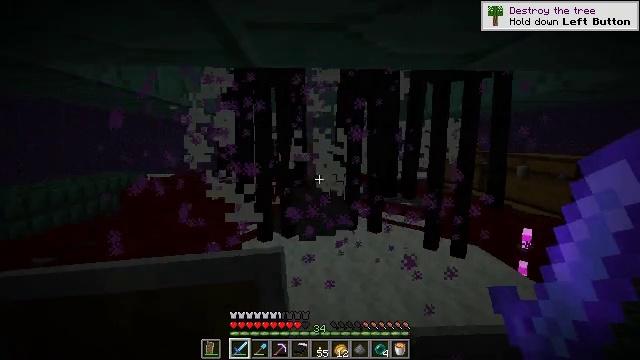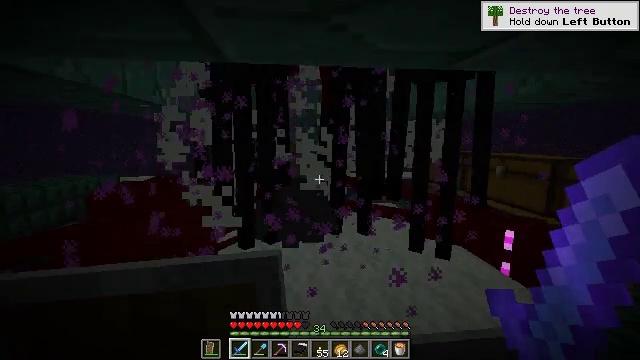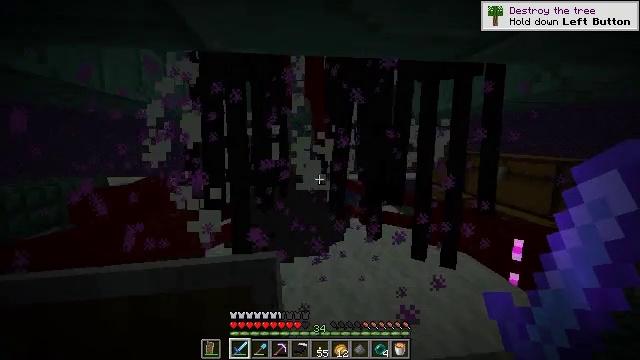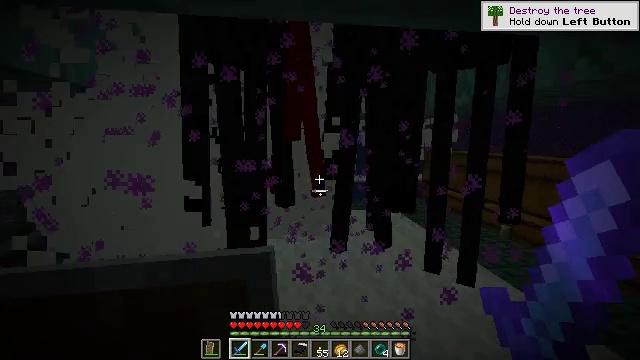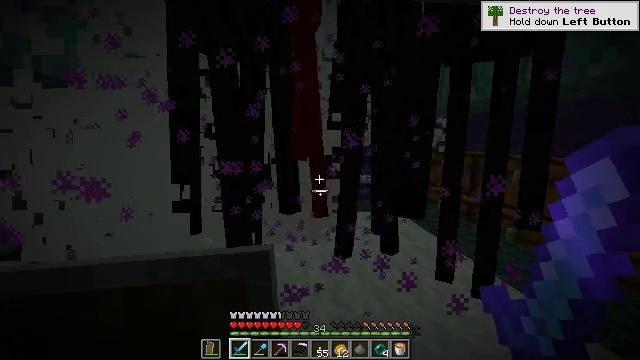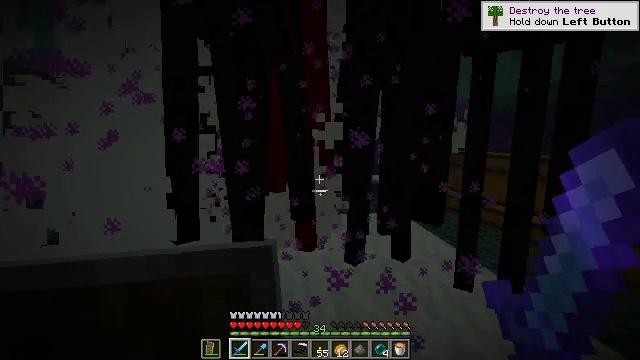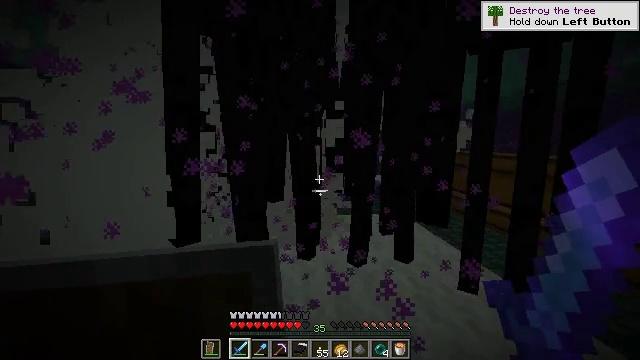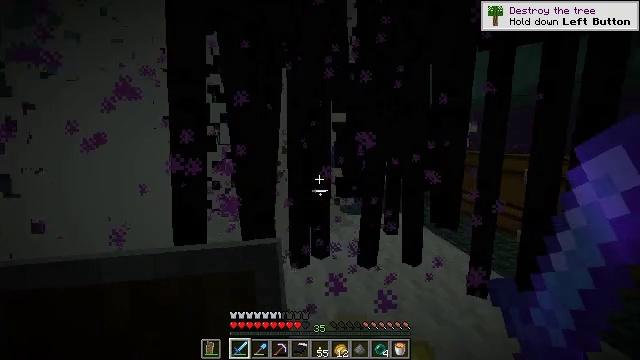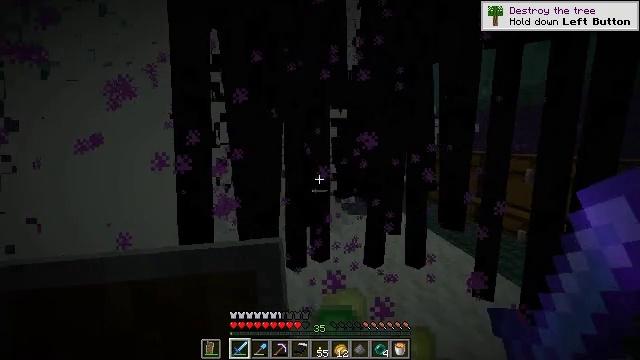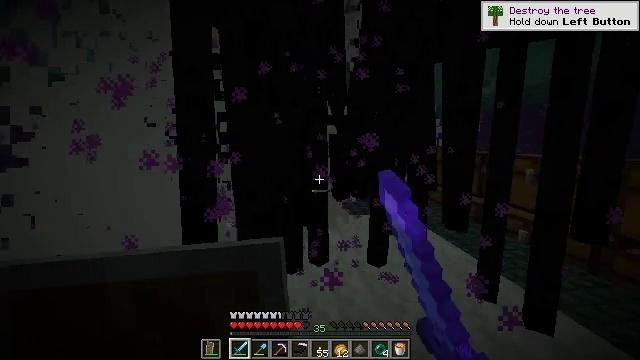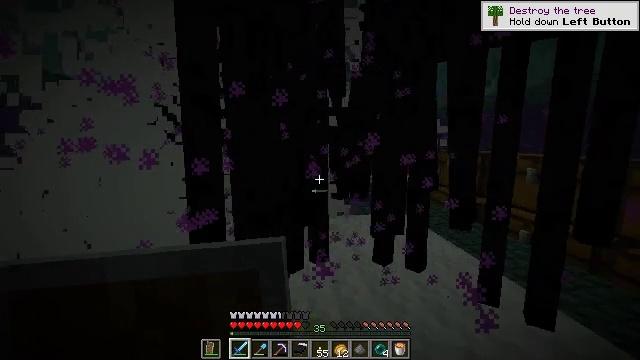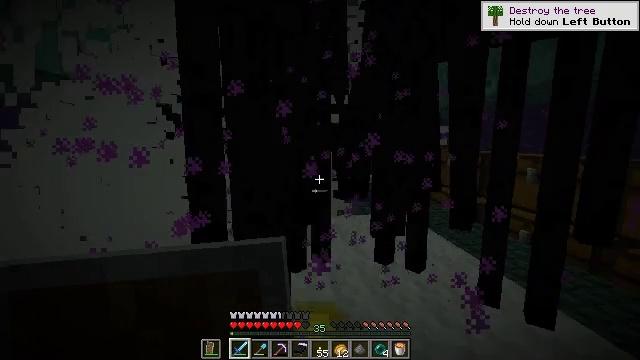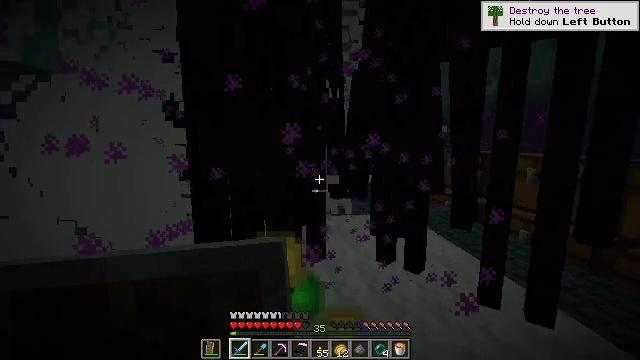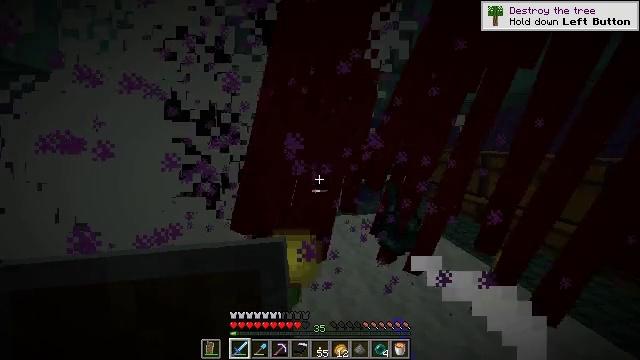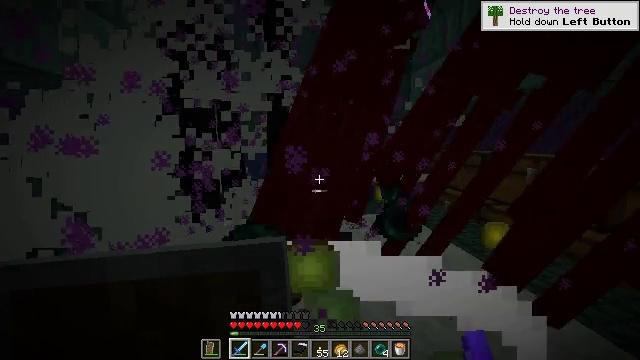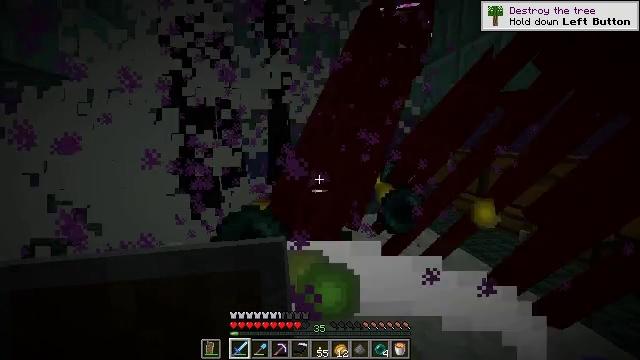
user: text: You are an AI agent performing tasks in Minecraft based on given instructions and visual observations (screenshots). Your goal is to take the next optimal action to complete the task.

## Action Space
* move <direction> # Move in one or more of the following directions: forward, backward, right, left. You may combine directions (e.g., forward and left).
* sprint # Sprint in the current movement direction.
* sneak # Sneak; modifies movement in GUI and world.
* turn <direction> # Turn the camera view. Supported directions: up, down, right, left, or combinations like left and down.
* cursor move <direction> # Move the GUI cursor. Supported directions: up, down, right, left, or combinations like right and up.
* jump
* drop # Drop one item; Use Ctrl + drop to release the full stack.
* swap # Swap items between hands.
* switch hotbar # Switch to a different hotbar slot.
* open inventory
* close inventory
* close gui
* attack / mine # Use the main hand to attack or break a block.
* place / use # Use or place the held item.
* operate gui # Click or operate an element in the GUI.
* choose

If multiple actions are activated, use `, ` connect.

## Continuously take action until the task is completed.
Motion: motion action
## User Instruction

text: Combat the enderman.
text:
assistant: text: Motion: move forward, turn right
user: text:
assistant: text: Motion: move forward
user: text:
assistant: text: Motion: move forward
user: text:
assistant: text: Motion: no_op
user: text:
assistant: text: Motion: no_op
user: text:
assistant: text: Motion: no_op
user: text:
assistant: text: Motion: no_op
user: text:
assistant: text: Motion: attack / mine
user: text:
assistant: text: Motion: attack / mine
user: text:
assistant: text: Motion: attack / mine
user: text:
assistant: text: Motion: attack / mine
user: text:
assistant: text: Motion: no_op
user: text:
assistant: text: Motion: no_op
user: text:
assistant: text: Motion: no_op
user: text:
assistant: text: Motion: no_op
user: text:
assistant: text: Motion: no_op
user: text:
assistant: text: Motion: no_op
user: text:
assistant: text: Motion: move right
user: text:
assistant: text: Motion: move right
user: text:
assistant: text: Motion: move right
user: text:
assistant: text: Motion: move right
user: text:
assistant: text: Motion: move right
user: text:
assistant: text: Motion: move right
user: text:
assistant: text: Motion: move right
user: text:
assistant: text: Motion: move right
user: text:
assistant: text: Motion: move forward and move right, turn left
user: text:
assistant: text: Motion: move forward and move right, turn left and down
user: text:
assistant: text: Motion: move forward and move right, turn left and down
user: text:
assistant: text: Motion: move forward and move right, turn left
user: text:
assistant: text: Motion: move forward and move right, turn left